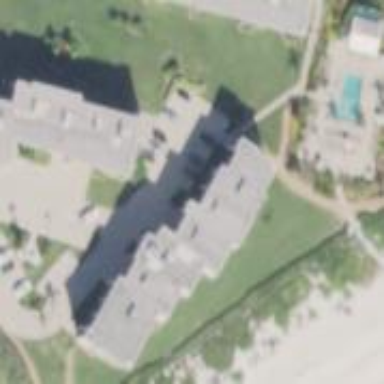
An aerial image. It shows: Hotel building.